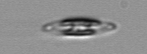
Label: pennate